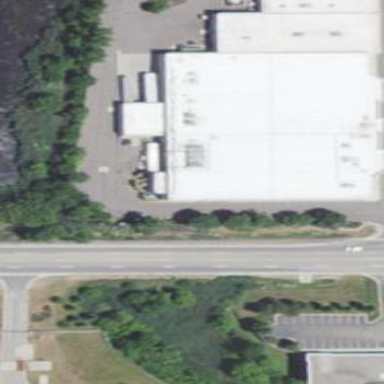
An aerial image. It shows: Commercial building housing supermarket.